Question: I will try to explain the cenario.
Look this image 1:

I have one Fragment called HOME with a toolbar.
In that Fragment i have a ViewPager with 2 fragments:
Fragment A and Fragment B
When the fragment A is activy, the toolbar has a action button that call another activity.
In that "another activity" i have a ViewPager with 2 fragments:
Fragment C and Fragment D.
What i need is, when i click on a button inside Fragment C, the "another activity" closes and execute a callback inside Fragment A.
I tried with startActivityforresult but without sucess.
Tried too wiht a public interface inside fragment C that is implemented by fragment A, but i think this does not work like intended.
Anyone can give me a tip?
And sorry my english, not my native language.
Some code to explain:
Inside Fragment A
When the button inside toolbar is clicked him call "Another activity"
'''
startActivityForResult(IAddPedido, RESULT_ADD);
'''
The "another activity" create the viewpager and setup 2 fragments:
'''
fragManager = getSupportFragmentManager();
adapterPedidosAdd = new AdapterPedidosAdd(fragManager);
// Seto adaptador passando o Id
viewPagerPedAdd.setAdapter(adapterPedidosAdd);
tLayoutPedAdd.post(new Runnable() {
@Override
public void run() {
tLayoutPedAdd.setupWithViewPager(viewPagerPedAdd);
}
});
'''
Inside fragment C, when i click on "button" him will call set the result and call "finish()".
'''
// Get the "another activity" and set the result
getActivity().setResult(1);
// Close the "another activity"
getActivity().finish();
'''
And then, inside Fragment A i have the "onActivityResult":
'''
@Override
public void onActivityResult(int requestCode, int resultCode, Intent data) {
}
'''
But the "onActivityResult" inside Fragment A is never called.
Maybe i have to create "onActivityResult" inside "Home" and then, get the instance of fragment A to call a methode inside him?
PS.: The "Home" is aready an fragment, because i have a NavigationDrawer.
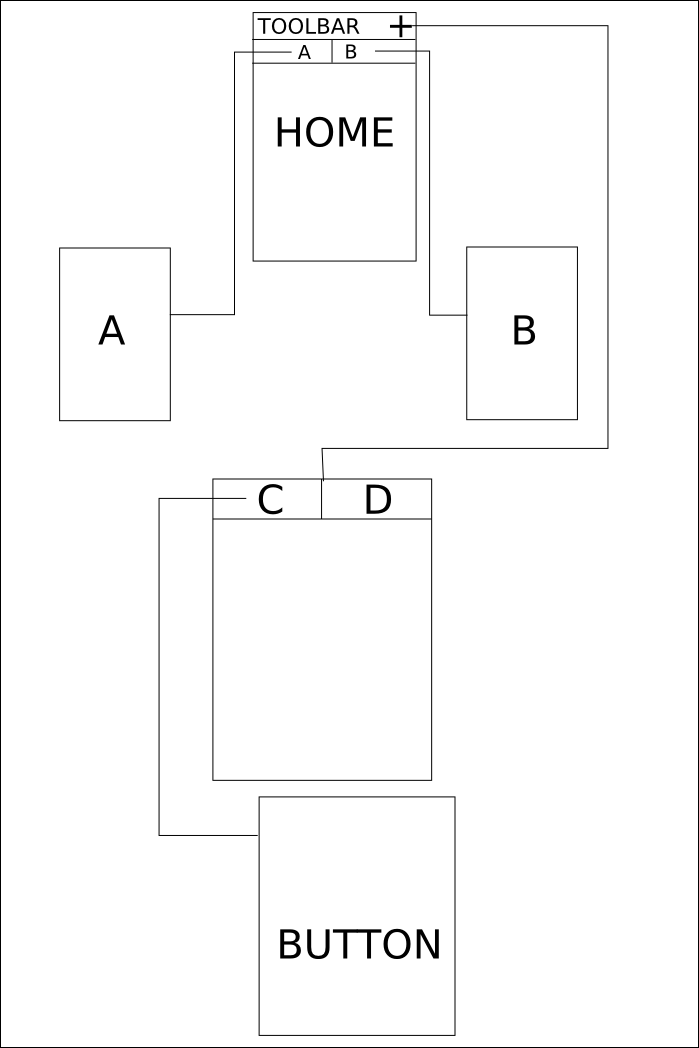
Answer: 'getActivity.setResult()' is not work in your code because of life cycle of fragments and activity.
> this code shouldn't be in onDestroy(fragment). onDestroy happens after the activity is already finished, and onActivityResult was called.
instead of that
> this code needs to in the code that closes the activity/fragment, like on back key pressed, or a close button onClick
I tested your case scenario in my sample project and it's working